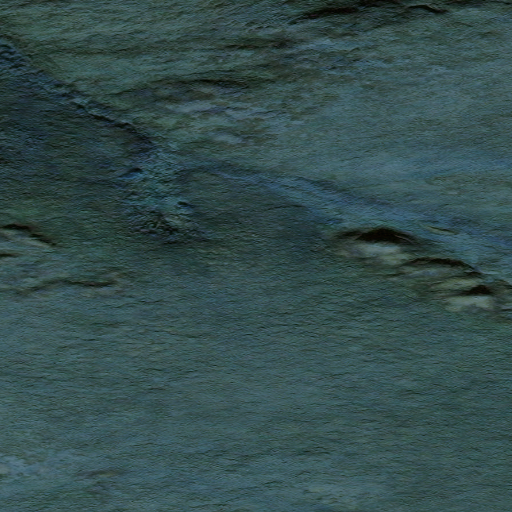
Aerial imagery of cliff(s) in Alaska named Imnatchiak Bluff containing only unknown